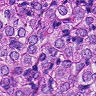
Metastatic tissue present: yes